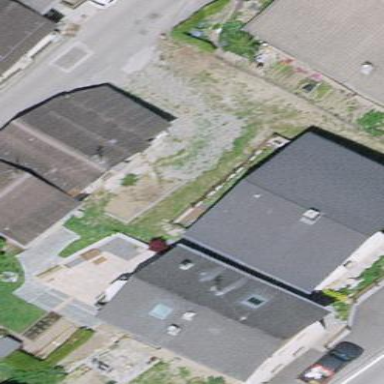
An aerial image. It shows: Gabled roof apartments building.